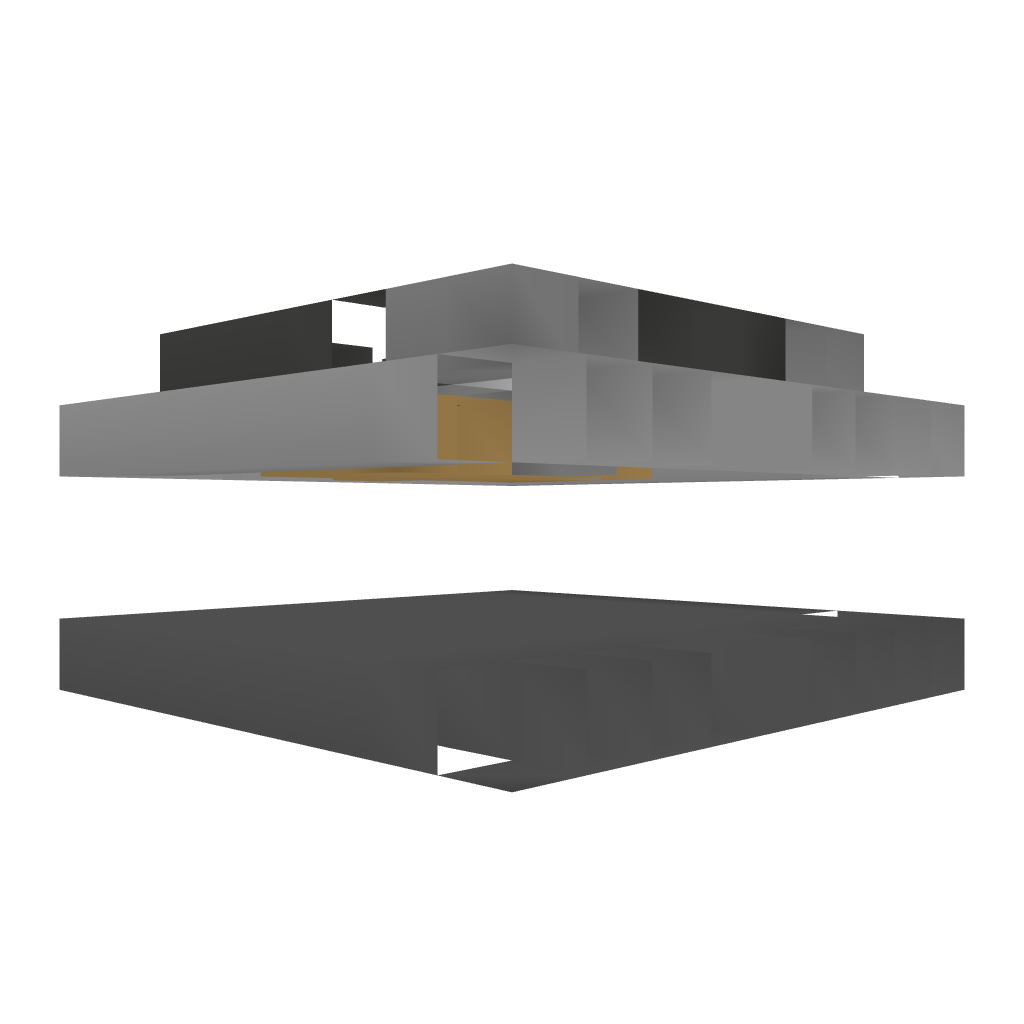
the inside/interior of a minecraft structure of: Cobblegen